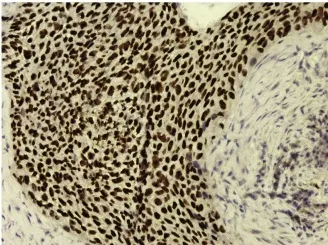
E: Stat 6 strongly positive in tumor cells (100X).
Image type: pathology (immunostaining)